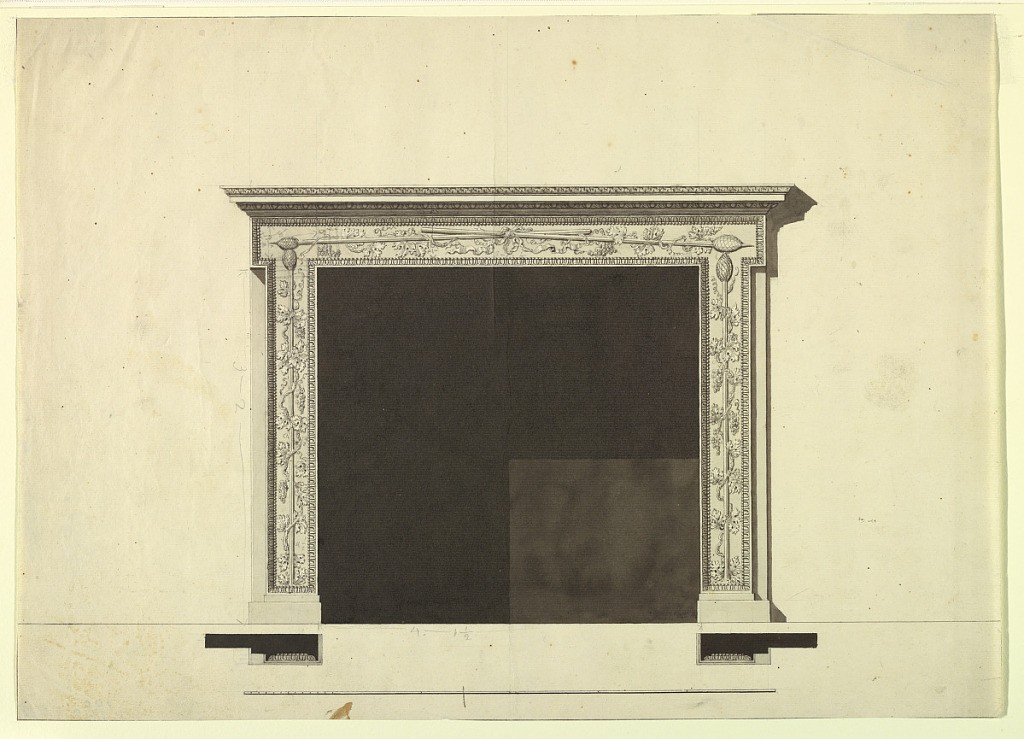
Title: Design for a Chimneypiece
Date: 1780–1800
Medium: Graphite, pen and ink, brush and watercolor on paper
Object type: Drawing
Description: Below are bases. Upon them stand upon plinths a frame in TT form, and a receding vertical stripe on either side. The grame has inside a molding with an ovolo and a row of heads. It is decorated with a tyrsi surrounded by vine. They stand at the sides; two of them are fastened by a bow knot, above. On top are the cornices of an entablature. The measurements of the height of the bases and the stripes and of the width of the opening are indicated with graphite as "3 - 2" and "4 - 6 1/2", respecitvely. Plans and scale similar to 1938-88-8199.  Traces of framing. Base line, shadow lines at the edges.